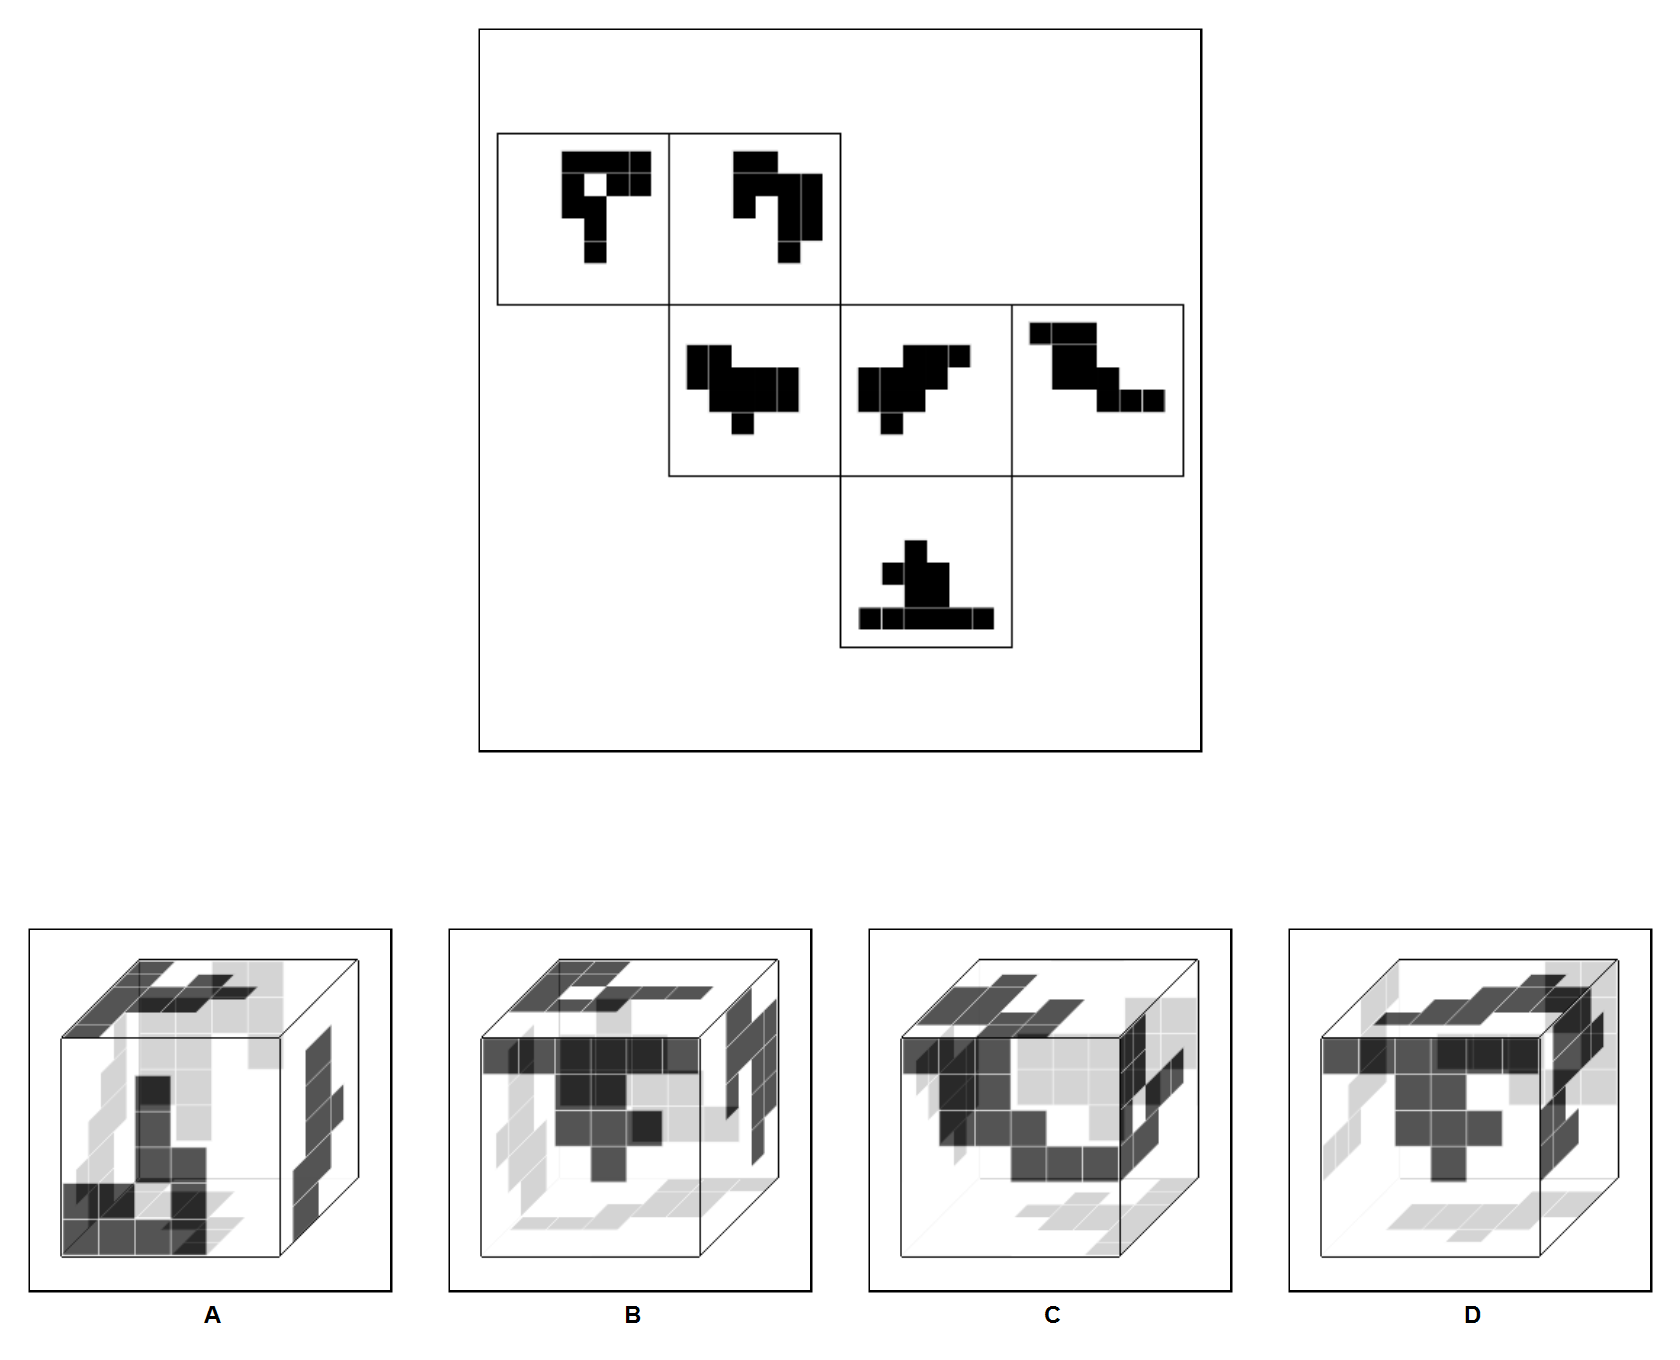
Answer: C